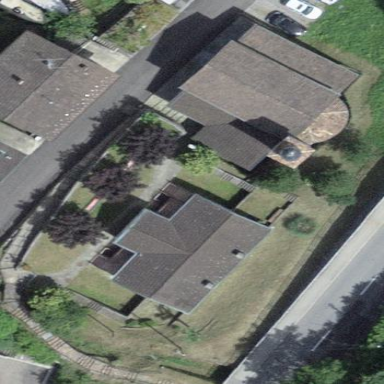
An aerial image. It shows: Community centre building.